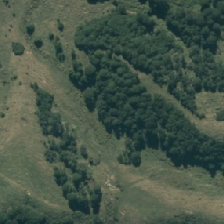
Land cover: manuka_kanuka